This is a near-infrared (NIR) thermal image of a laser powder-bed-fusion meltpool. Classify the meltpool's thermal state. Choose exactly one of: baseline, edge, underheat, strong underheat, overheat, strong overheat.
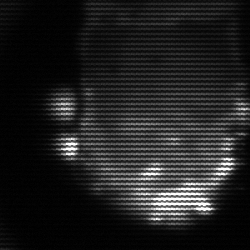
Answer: baseline